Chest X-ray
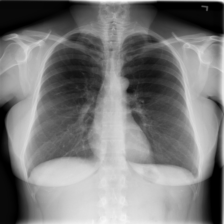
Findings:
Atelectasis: negative
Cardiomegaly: negative
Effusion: negative
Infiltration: negative
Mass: negative
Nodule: negative
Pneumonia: negative
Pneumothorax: negative
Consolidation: negative
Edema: negative
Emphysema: negative
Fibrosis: negative
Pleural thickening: negative
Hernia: negative